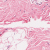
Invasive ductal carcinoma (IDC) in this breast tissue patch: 0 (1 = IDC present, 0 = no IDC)